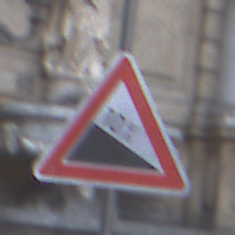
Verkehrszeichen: Gefaelle10
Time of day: SunriseSunset
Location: Outdoor (Urban)
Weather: PartlyCloudy
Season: NotSpecified
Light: Natural